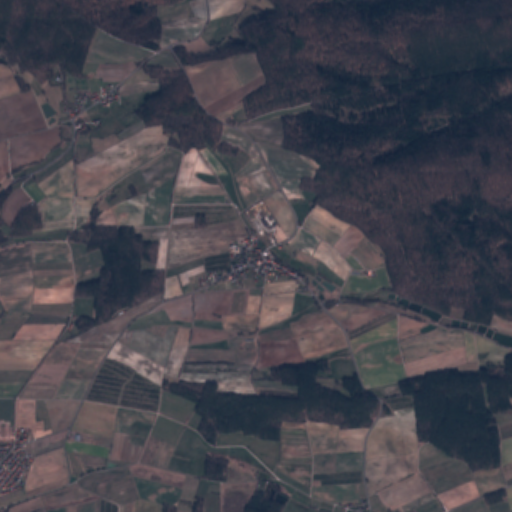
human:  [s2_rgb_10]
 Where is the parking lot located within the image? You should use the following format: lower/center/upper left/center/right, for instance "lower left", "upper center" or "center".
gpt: The parking lot is located in the upper left of the image.
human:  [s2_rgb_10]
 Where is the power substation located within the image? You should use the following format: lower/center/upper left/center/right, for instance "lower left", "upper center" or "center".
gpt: The power substation is located in the upper left of the image.
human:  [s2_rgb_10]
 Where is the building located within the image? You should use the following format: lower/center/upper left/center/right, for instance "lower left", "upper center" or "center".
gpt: There is no building in the image.